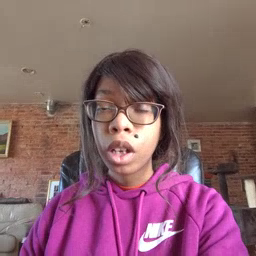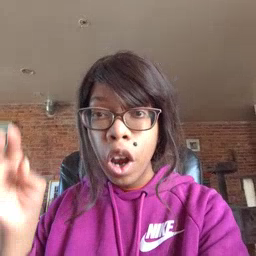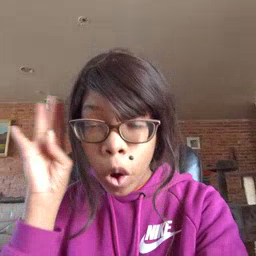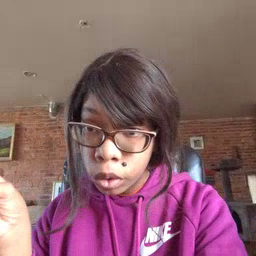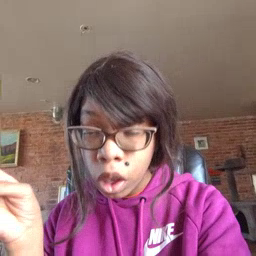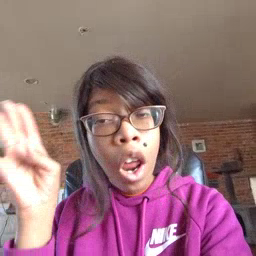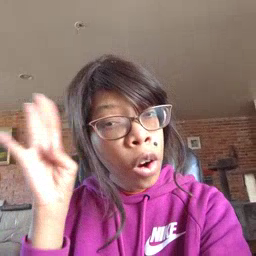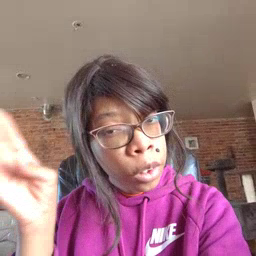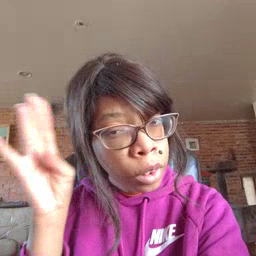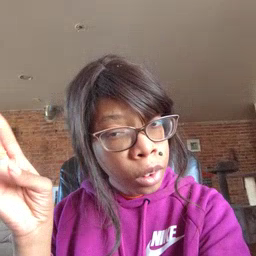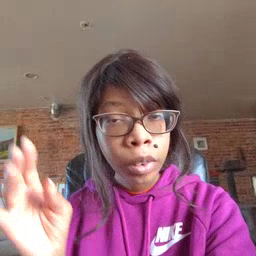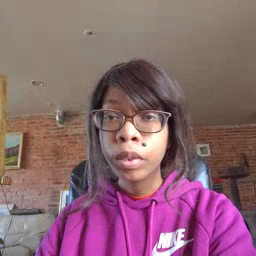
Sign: hello